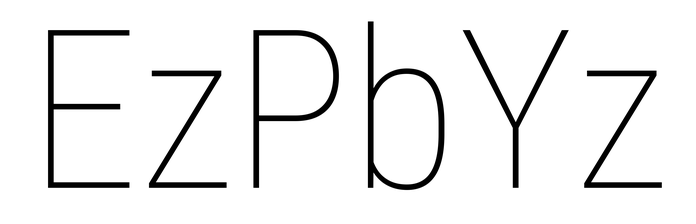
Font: Roboto_Condensed_Thin